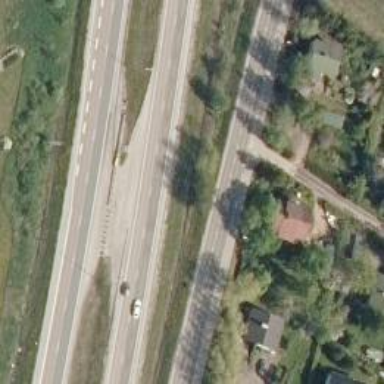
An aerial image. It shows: Uncontrolled crossing on the road.